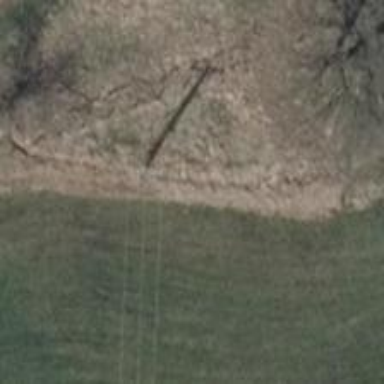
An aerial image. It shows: Power pole.